Question: I am trying to fill JFrame with a JPanel and colour that JPanel, but for some reason I get a border on the bottom right edges.
My code:
'''
public class Main extends JFrame {
public MyPanel myPanel = new MyPanel();
public static void main(String args[])
{
Main main = new Main();
main.init();
}
public void init()
{
this.setSize(300,400);
this.setDefaultCloseOperation(JFrame.EXIT_ON_CLOSE);
this.setContentPane(myPanel);
this.setVisible(true);
}
@Override
public void paint(Graphics g)
{
myPanel.paintComponents(g);
}
class MyPanel extends JPanel
{
@Override
public void paintComponents(Graphics g)
{
g.fillRect(0, 0, getWidth(), getHeight());
}
}
}
'''
Shows:

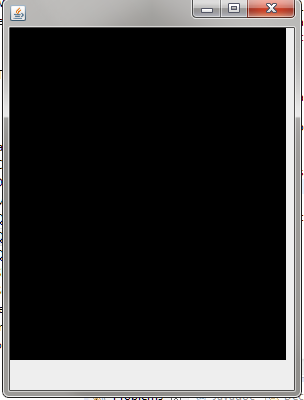
Answer: You're short-circuiting the paint chain with this method
'''
@Override
public void paint(Graphics g) {
myPanel.paintComponents(g);
}
'''
This isnt really doing anything useful so you can remove it. Also you need to override 'paintComponent' rather than 'paintComponents' in 'MyPanel'
'''
@Override
public void paintComponent(Graphics g) {
super.paintComponent(g);
g.fillRect(0, 0, getWidth(), getHeight());
}
'''
Aside:
- 'setBackground'